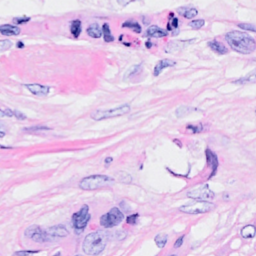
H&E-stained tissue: Breast